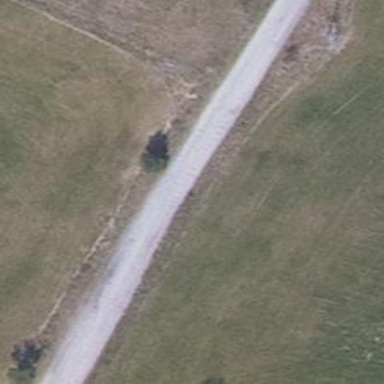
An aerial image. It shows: Unclassified road with gravel surface. The track type is grade2.